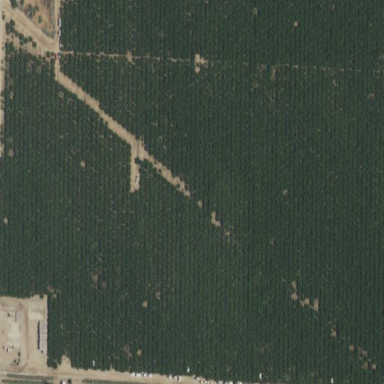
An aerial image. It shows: Orchard.